Question: I have a html table and it has text inputs in it. Some of them are disabled and some of them are enabled. I want to move the cursor to next input text when press enter. I'm getting closest tr and input with code down below but for instance; when first column finished then it goes to second column closest input text. But it should go to first one. How can I fix it?

'''
if ($(this).closest('tr', 'td').next().find('.txt', ':enabled')[0] != undefined)
$(this).closest('tr', 'td').next().find('.txt', ':enabled')[0].focus();
'''
OR
'''
$(this).parent().parent().next().find('.txt', ':enabled')[0].focus();
'''
HTML Example:
'''
<tr>
<td>8:15-8:30</td>
<td id="0_select_ 8:15" style="cursor: pointer; background-color: rgb(235, 151, 78);" runat="server">
<input class="txt" id="0_selectbox_ 8:15" type="text" />
</td>
<td id="1_select_ 8:15" style="cursor: pointer;" runat="server">
<input disabled="true" class="txt-none" id="1_selectbox_ 8:15" type="text" />
</td>
<td id="2_select_ 8:15" style="cursor: pointer;" runat="server">
<input disabled="true" class="txt-none" id="2_selectbox_ 8:15" type="text" />
</td>
<td id="3_select_ 8:15" style="cursor: pointer;" runat="server">
<input disabled="true" class="txt-none" id="3_selectbox_ 8:15" type="text" />
</td>
<td id="4_select_ 8:15" style="cursor: pointer; background-color: rgb(235, 151, 78);" runat="server">
<input class="txt" id="4_selectbox_ 8:15" type="text" />
</td>
<td id="5_select_ 8:15" style="cursor: pointer; background-color: rgb(235, 151, 78);" runat="server">
<input class="txt" id="5_selectbox_ 8:15" type="text" />
</td>
<td id="6_select_ 8:15" style="cursor: pointer; background-color: rgb(235, 151, 78);" runat="server">
<input class="txt" id="6_selectbox_ 8:15" type="text" />
</td>
</tr>
<tr>
<td>9:00-9:15</td>
<td id="0_select_ 9:00" style="cursor: pointer; background-color: rgb(235, 151, 78);" runat="server">
<input class="txt" id="0_selectbox_ 9:00" type="text" />
</td>
<td id="1_select_ 9:00" style="cursor: pointer; background-color: rgb(235, 151, 78);" runat="server">
<input class="txt" id="1_selectbox_ 9:00" type="text" />
</td>
<td id="2_select_ 9:00" style="cursor: pointer; background-color: rgb(235, 151, 78);" runat="server">
<input class="txt" id="2_selectbox_ 9:00" type="text" />
</td>
<td id="3_select_ 9:00" style="cursor: pointer;" runat="server">
<input disabled="true" class="txt-none" id="3_selectbox_ 9:00" type="text" />
</td>
<td id="4_select_ 9:00" style="cursor: pointer;" runat="server">
<input disabled="true" class="txt-none" id="4_selectbox_ 9:00" type="text" />
</td>
<td id="5_select_ 9:00" style="cursor: pointer; background-color: rgb(235, 151, 78);" runat="server">
<input class="txt" id="5_selectbox_ 9:00" type="text" />
</td>
<td id="6_select_ 9:00" style="cursor: pointer; background-color: rgb(235, 151, 78);" runat="server">
<input class="txt" id="6_selectbox_ 9:00" type="text" />
</td>
</tr>
'''
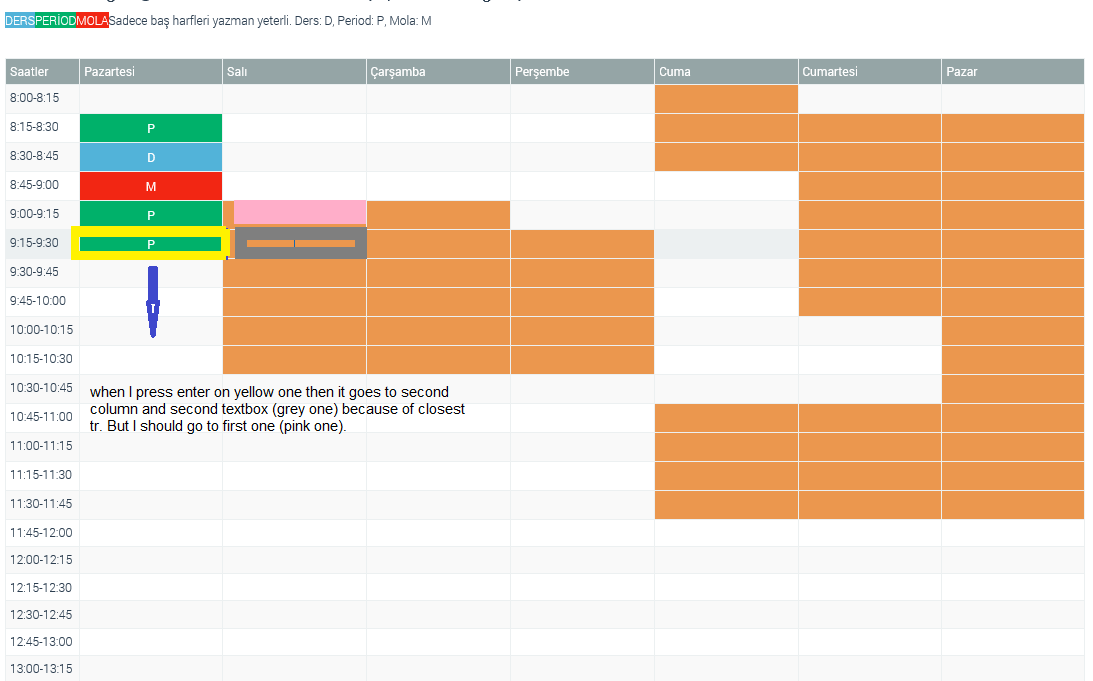
Answer: My understanding is you want to move down one column and when you run out of inputs in that column start at the top of the next column and work down again. If this is correct:
...Unfortunately jQuery does not do column-based searches very well. You need a more intelligent iteration of the rows and columns, on a column basis:
## Try this: http://jsfiddle.net/TrueBlueAussie/fJn29/1/
'''
var $this = $(this);
var $td = $this.closest('td'); // Current TD
var $row = $td.closest('tr'); // Current TR
var $rows = $row.parent(); // Current TABLE or TBODY - parent of all rows
var column = $td.index(); // Current column of TD
// Search on a row basis in current column, then try next column
// repeat until we run out of cells
while ($td.length) {
// get next row
$row = $row.next('tr');
// If we were on last row
if ($row.length == 0) {
// Go back to first row
$row = $rows.children().first();
// And use next column
column++;
}
// get the position in the row column - if it exists
$td = $row.children().eq(column);
var $input = $td.find('.txt');
if ($input.length) {
$input.focus();
break;
}
}
'''
You can make it wrap around if you like, by reselecting the first column if you run off past the last column:
## JSFiddle: http://jsfiddle.net/TrueBlueAussie/fJn29/2/
'''
if (column >= $row.children().length)
{
column = 1;
}
// get the position in the row column - if it exists
$td = $row.children().eq(column);
'''